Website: bh-photo
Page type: address-validator
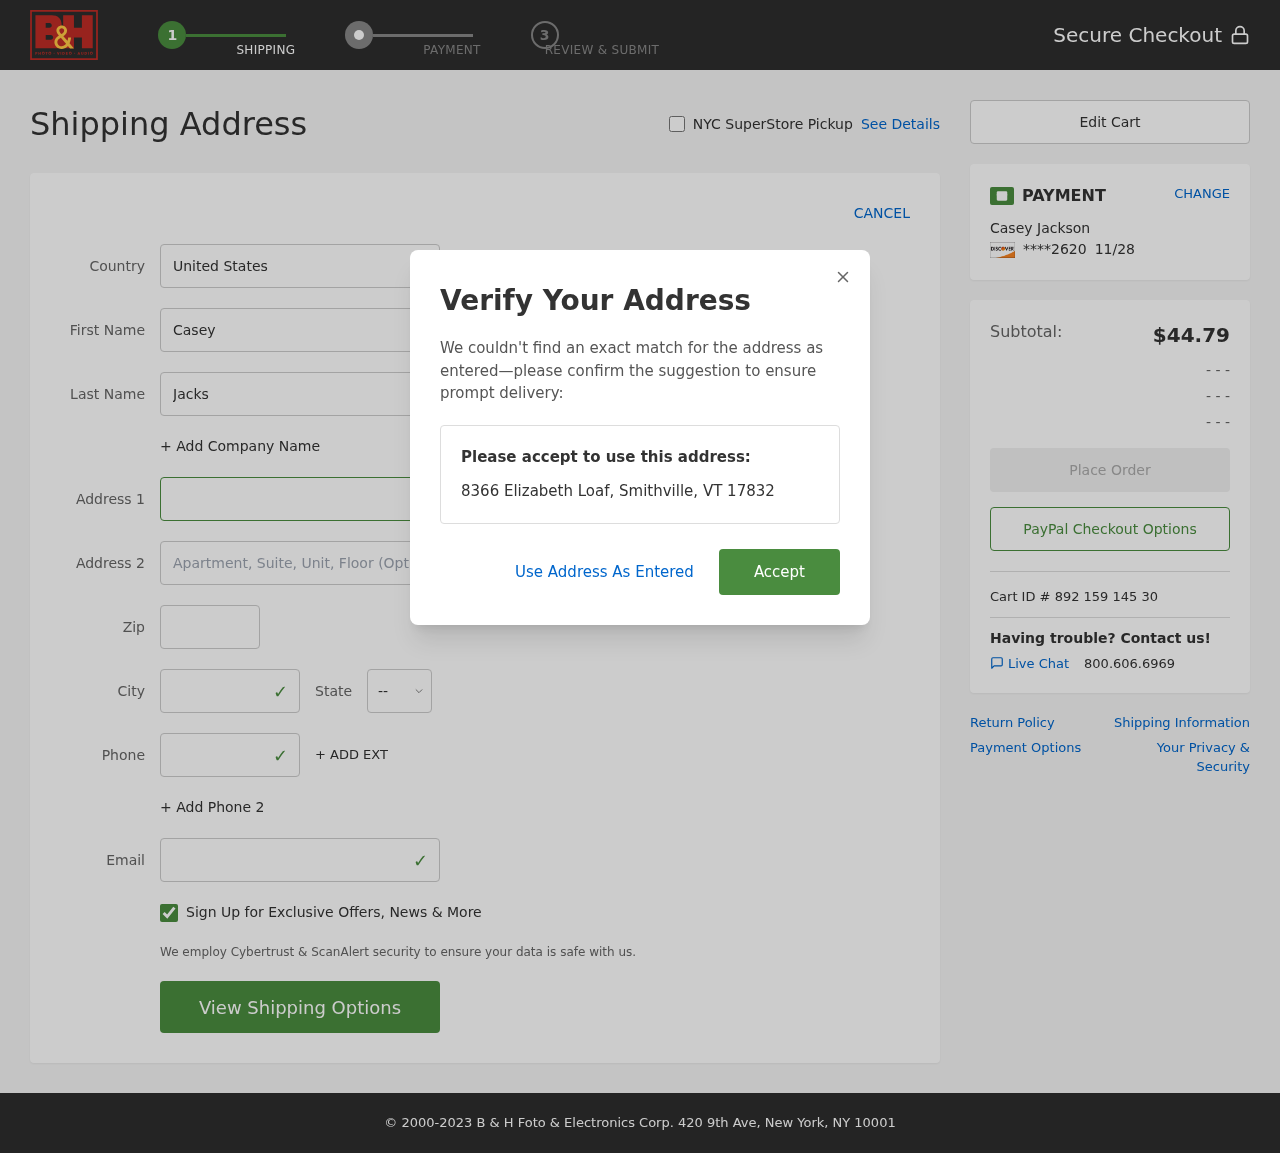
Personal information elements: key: PII_CARD_EXPIRY
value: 11/28
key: PII_CARD_LAST4
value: ****2620
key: PII_CITY
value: Smithville
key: PII_COUNTRY
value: United States
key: PII_EMAIL
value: casey_jackson@yahoo.com
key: PII_FIRSTNAME
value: Casey
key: PII_FULLNAME
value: Casey Jackson
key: PII_LASTNAME
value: Jackson
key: PII_PHONE
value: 2884079030
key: PII_POSTCODE
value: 17832
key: PII_STATE_ABBR
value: VT
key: PII_STREET
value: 8366 Elizabeth Loaf
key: PII_CITY_STATE_ZIP
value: Smithville, VT 17832
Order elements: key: ORDER_SUBTOTAL
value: $44.79
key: ORDER_ID
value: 892 159 145 30